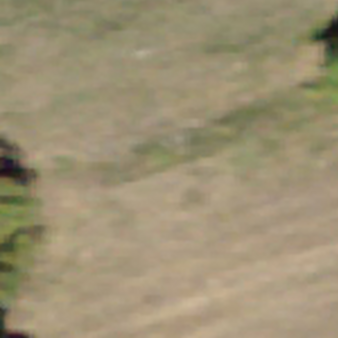
Label: other